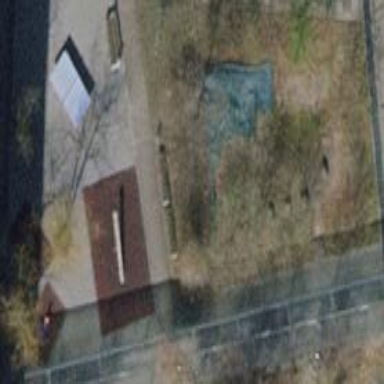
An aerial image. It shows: Playground area for leisure land.